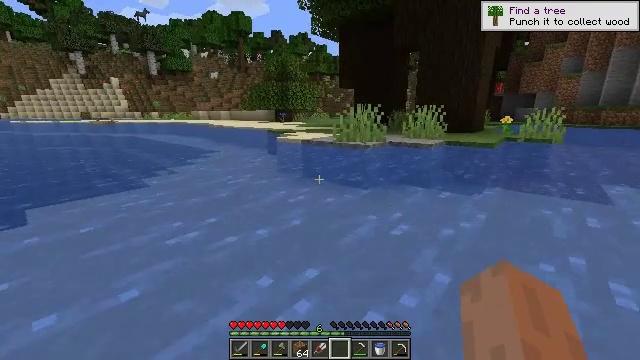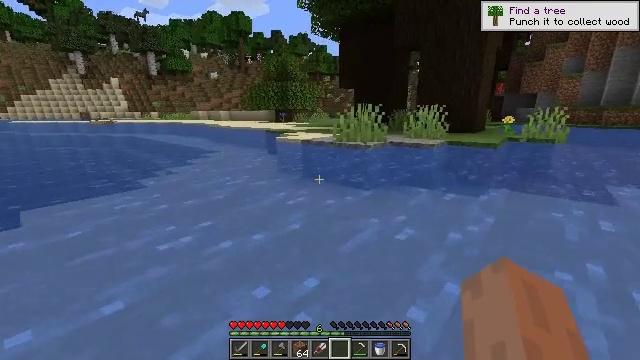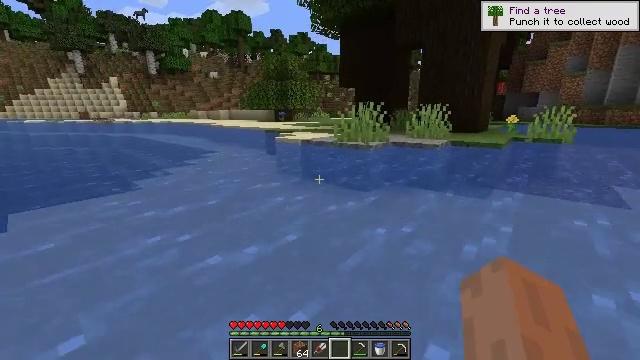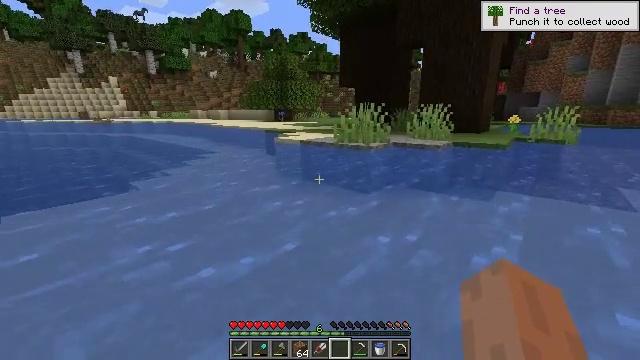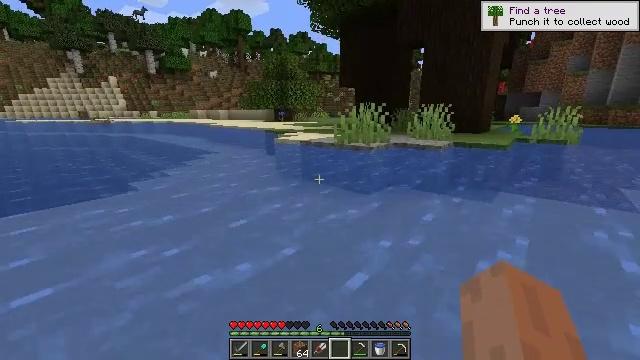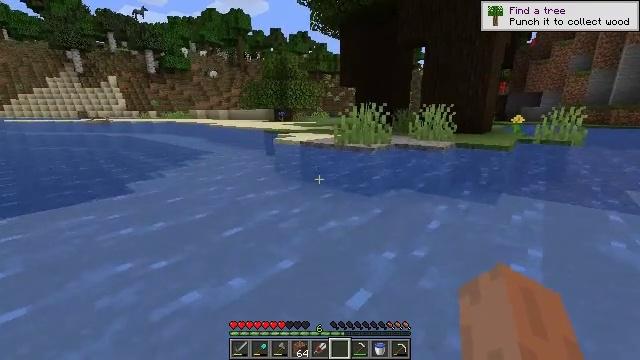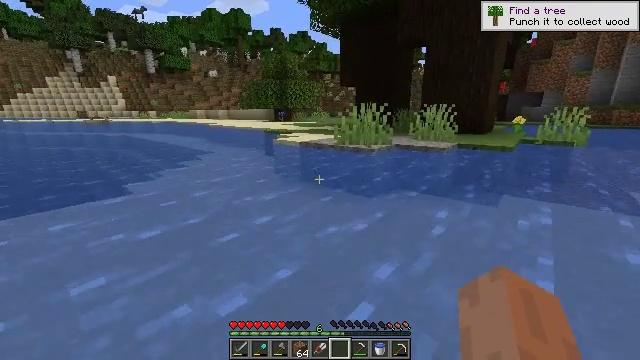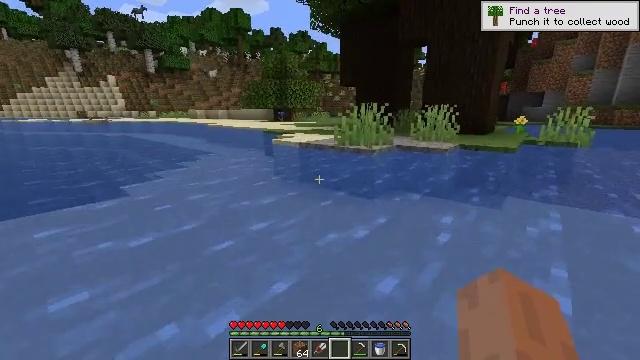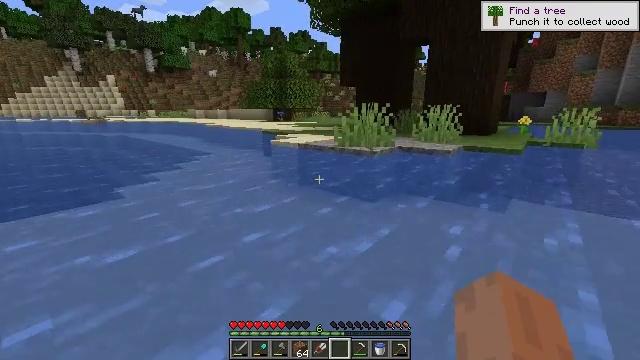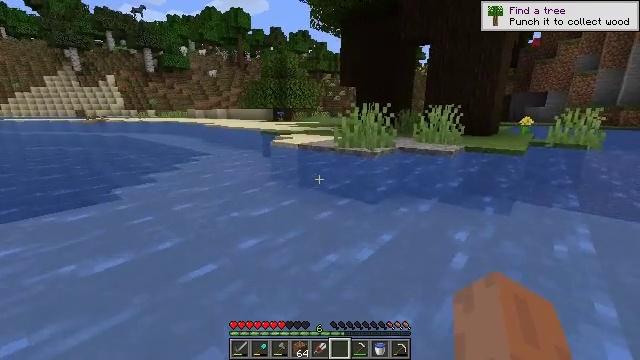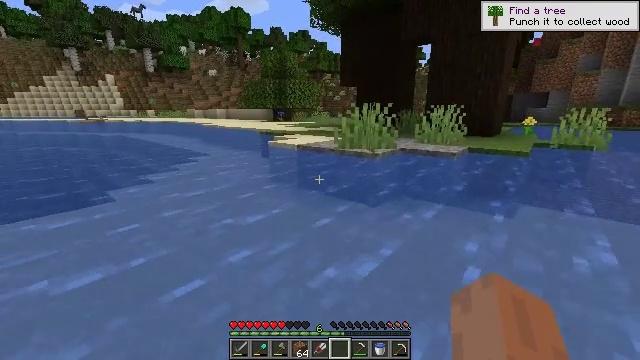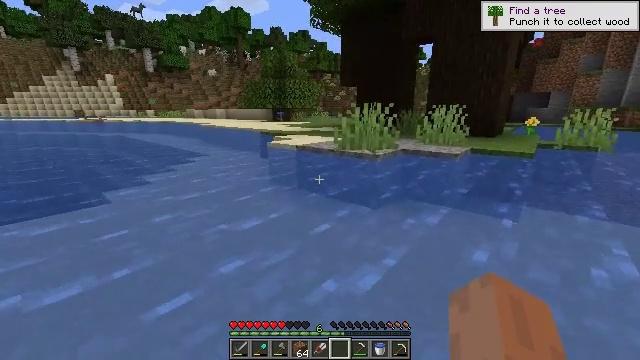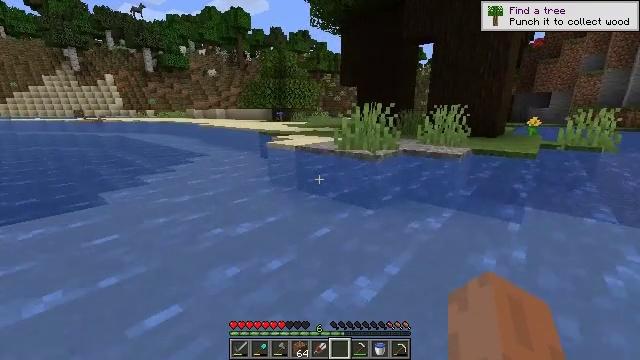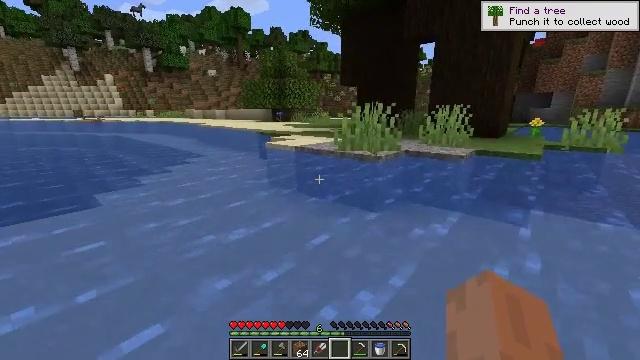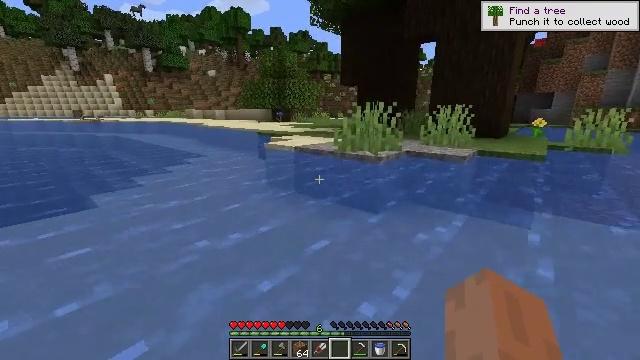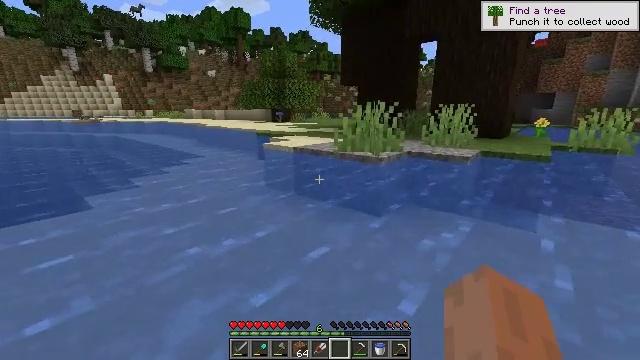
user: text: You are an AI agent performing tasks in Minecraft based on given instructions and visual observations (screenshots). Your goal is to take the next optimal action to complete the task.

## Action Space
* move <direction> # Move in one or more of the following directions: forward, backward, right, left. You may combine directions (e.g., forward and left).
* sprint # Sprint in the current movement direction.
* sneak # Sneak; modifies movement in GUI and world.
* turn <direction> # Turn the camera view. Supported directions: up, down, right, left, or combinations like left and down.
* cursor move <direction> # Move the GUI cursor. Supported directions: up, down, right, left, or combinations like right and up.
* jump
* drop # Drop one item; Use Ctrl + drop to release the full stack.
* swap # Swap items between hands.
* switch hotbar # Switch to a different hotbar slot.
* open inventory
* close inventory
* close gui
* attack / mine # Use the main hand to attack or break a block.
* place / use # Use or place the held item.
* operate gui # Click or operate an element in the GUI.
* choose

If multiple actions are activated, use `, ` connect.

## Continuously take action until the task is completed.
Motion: motion action
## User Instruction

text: Chop down the dark oak log.
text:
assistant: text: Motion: move forward
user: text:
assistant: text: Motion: move forward
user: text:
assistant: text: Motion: move forward
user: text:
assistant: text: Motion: move forward
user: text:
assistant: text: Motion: move forward
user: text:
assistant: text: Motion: move forward
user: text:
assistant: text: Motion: move forward
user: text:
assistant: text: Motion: move forward
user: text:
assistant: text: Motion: move forward
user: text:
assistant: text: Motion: move forward
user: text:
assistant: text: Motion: move forward
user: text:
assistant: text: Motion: move forward
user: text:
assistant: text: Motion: move forward
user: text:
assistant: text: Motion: move forward
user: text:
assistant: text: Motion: move forward
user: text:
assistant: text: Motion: move forward
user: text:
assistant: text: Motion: move forward
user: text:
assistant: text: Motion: move forward
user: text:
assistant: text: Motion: move forward
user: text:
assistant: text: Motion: move forward
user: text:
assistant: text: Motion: move forward
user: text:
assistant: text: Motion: move forward
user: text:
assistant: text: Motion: move forward
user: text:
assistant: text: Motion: move forward
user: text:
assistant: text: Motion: move forward
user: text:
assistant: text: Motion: move forward
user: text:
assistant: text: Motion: move forward
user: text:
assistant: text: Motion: move forward
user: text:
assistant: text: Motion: move forward
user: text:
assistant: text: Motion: move forward